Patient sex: F
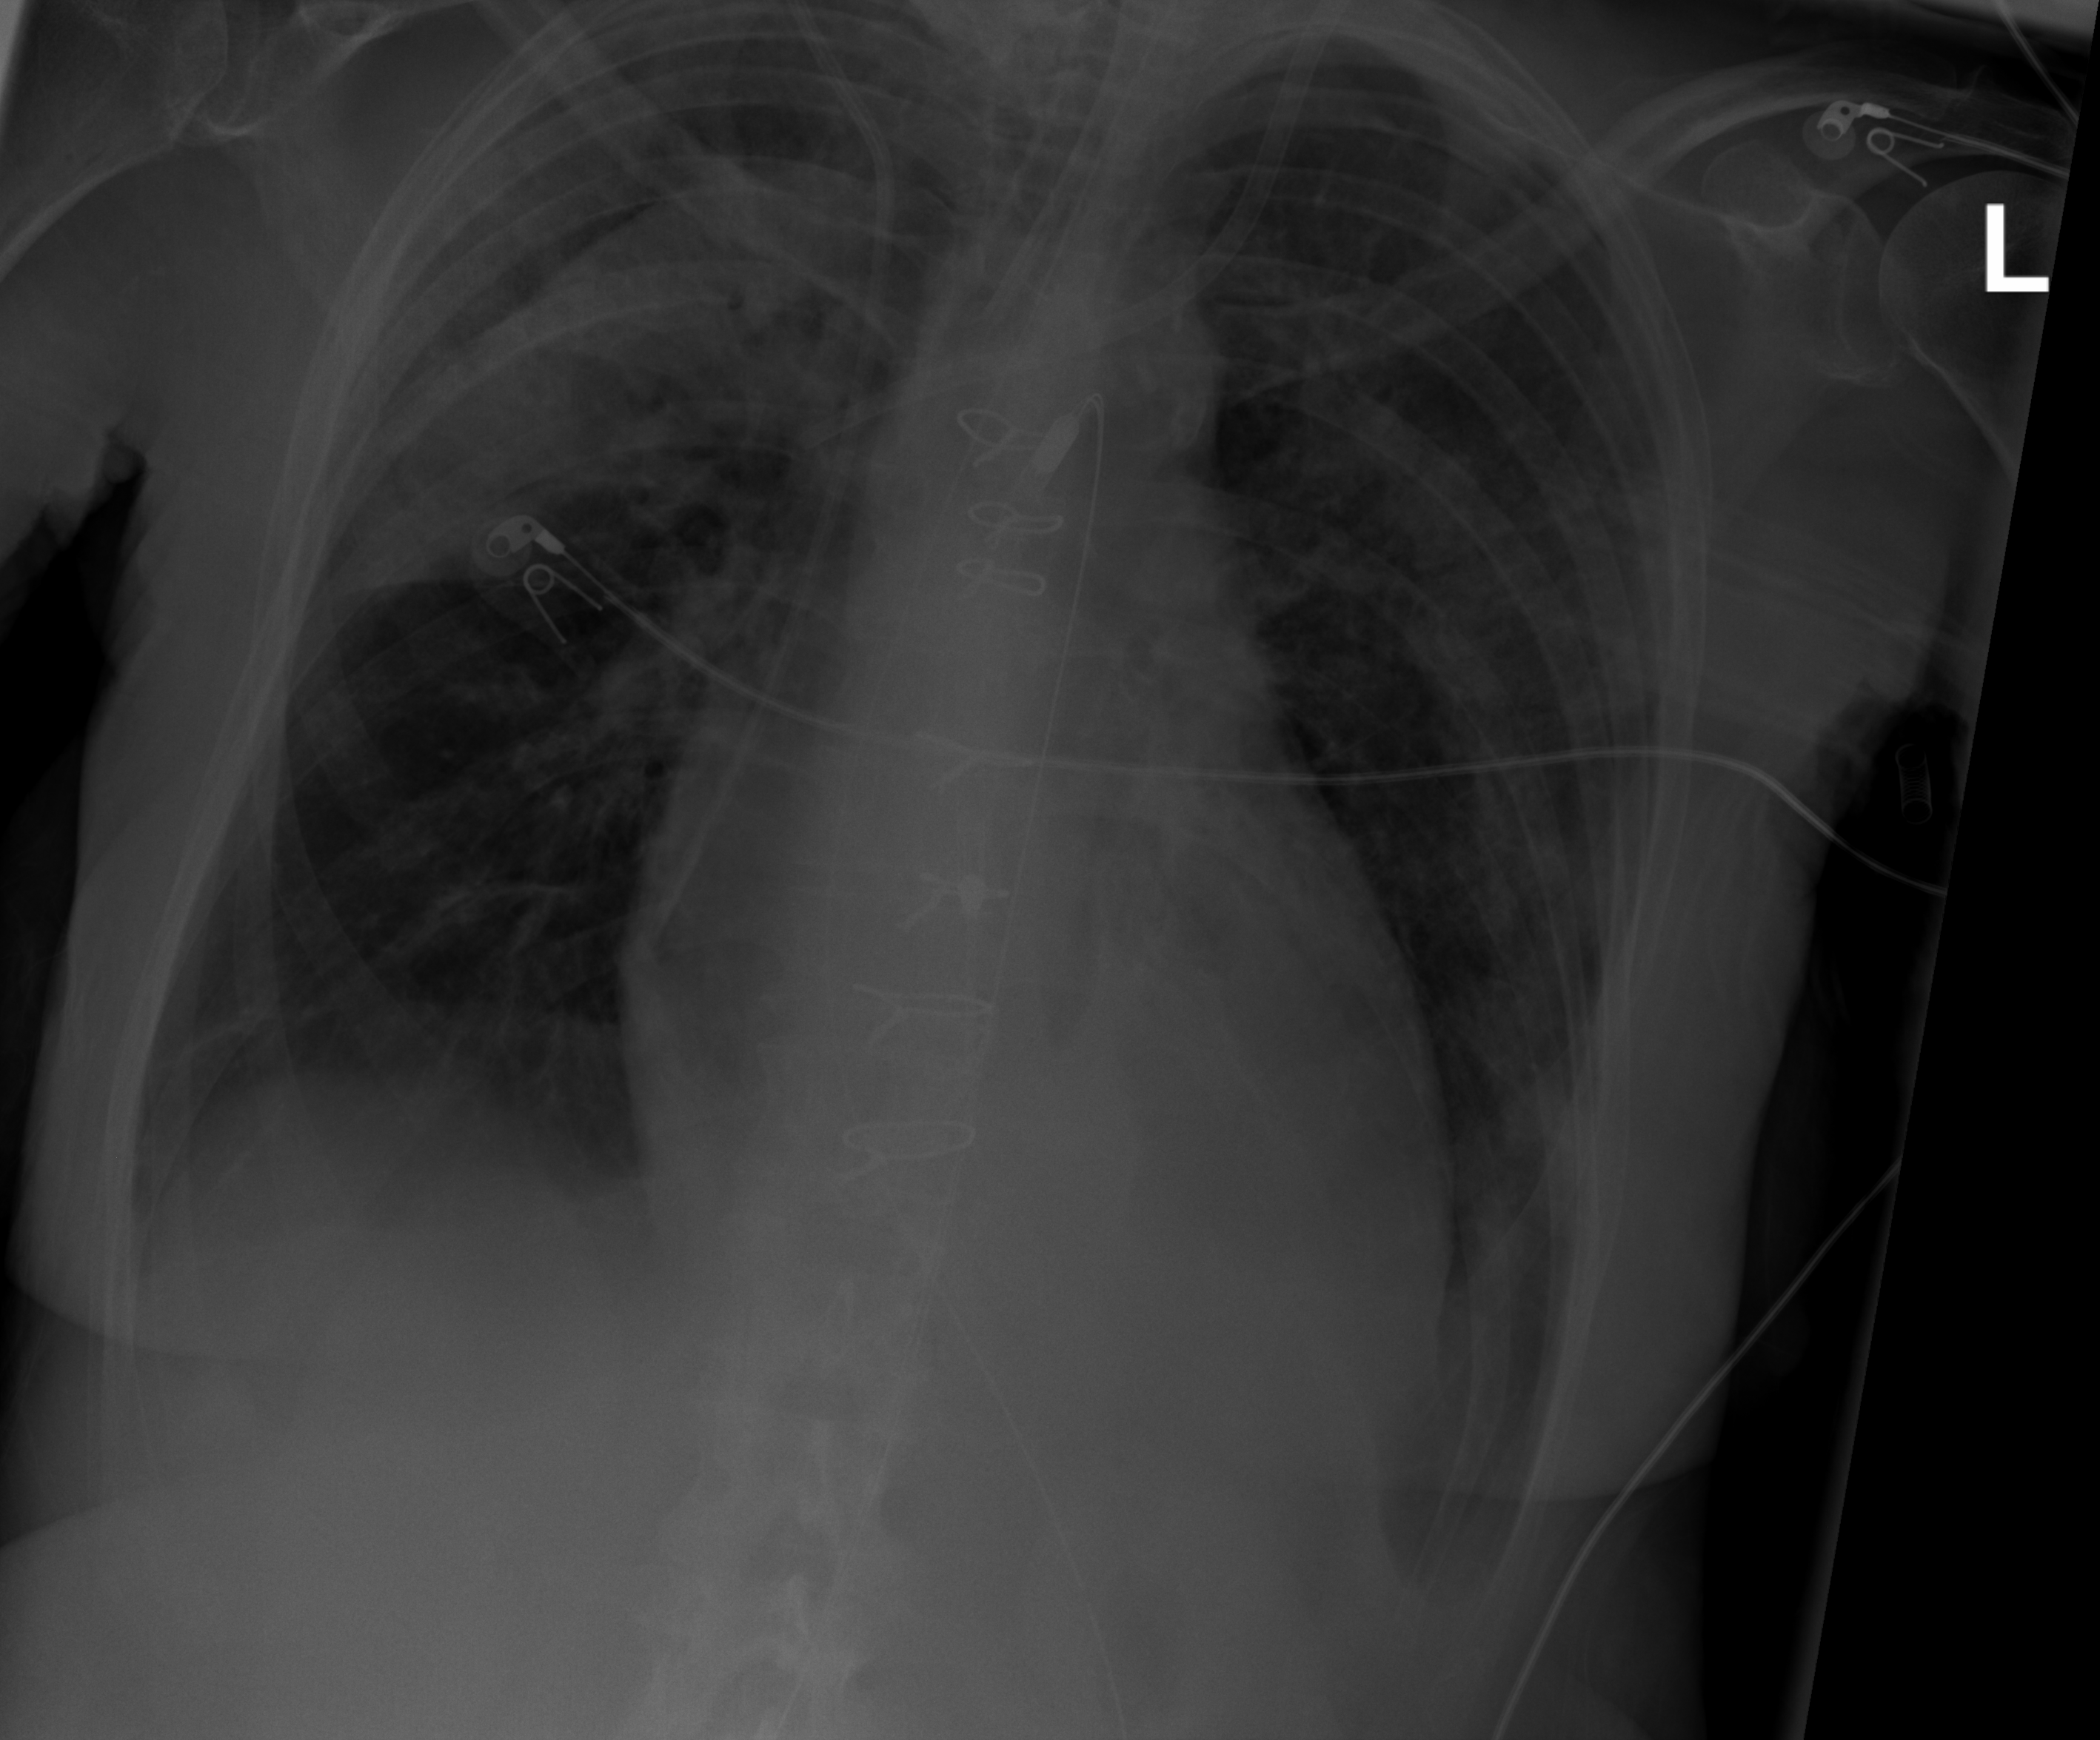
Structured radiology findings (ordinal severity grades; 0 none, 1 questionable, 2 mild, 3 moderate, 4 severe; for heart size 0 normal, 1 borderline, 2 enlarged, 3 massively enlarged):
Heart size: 2
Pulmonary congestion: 0
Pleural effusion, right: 3
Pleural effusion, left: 2
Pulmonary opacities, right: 2
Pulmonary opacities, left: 0
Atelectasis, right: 2
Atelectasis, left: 0